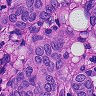
Metastatic tissue present: yes